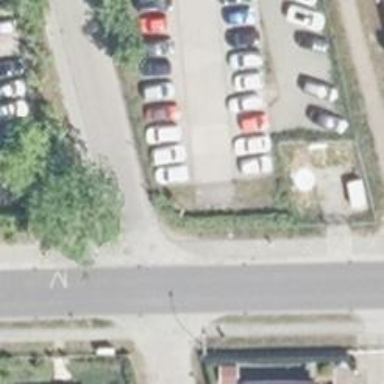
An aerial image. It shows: Parking aisle designated as service road.